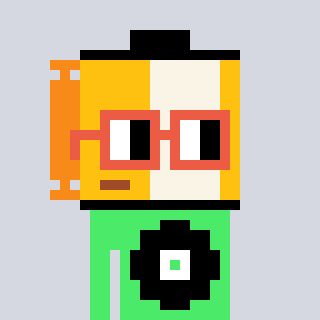
a pixel art character with square orange glasses, a film roll-shaped head and a teal-colored body on a cool background